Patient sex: M
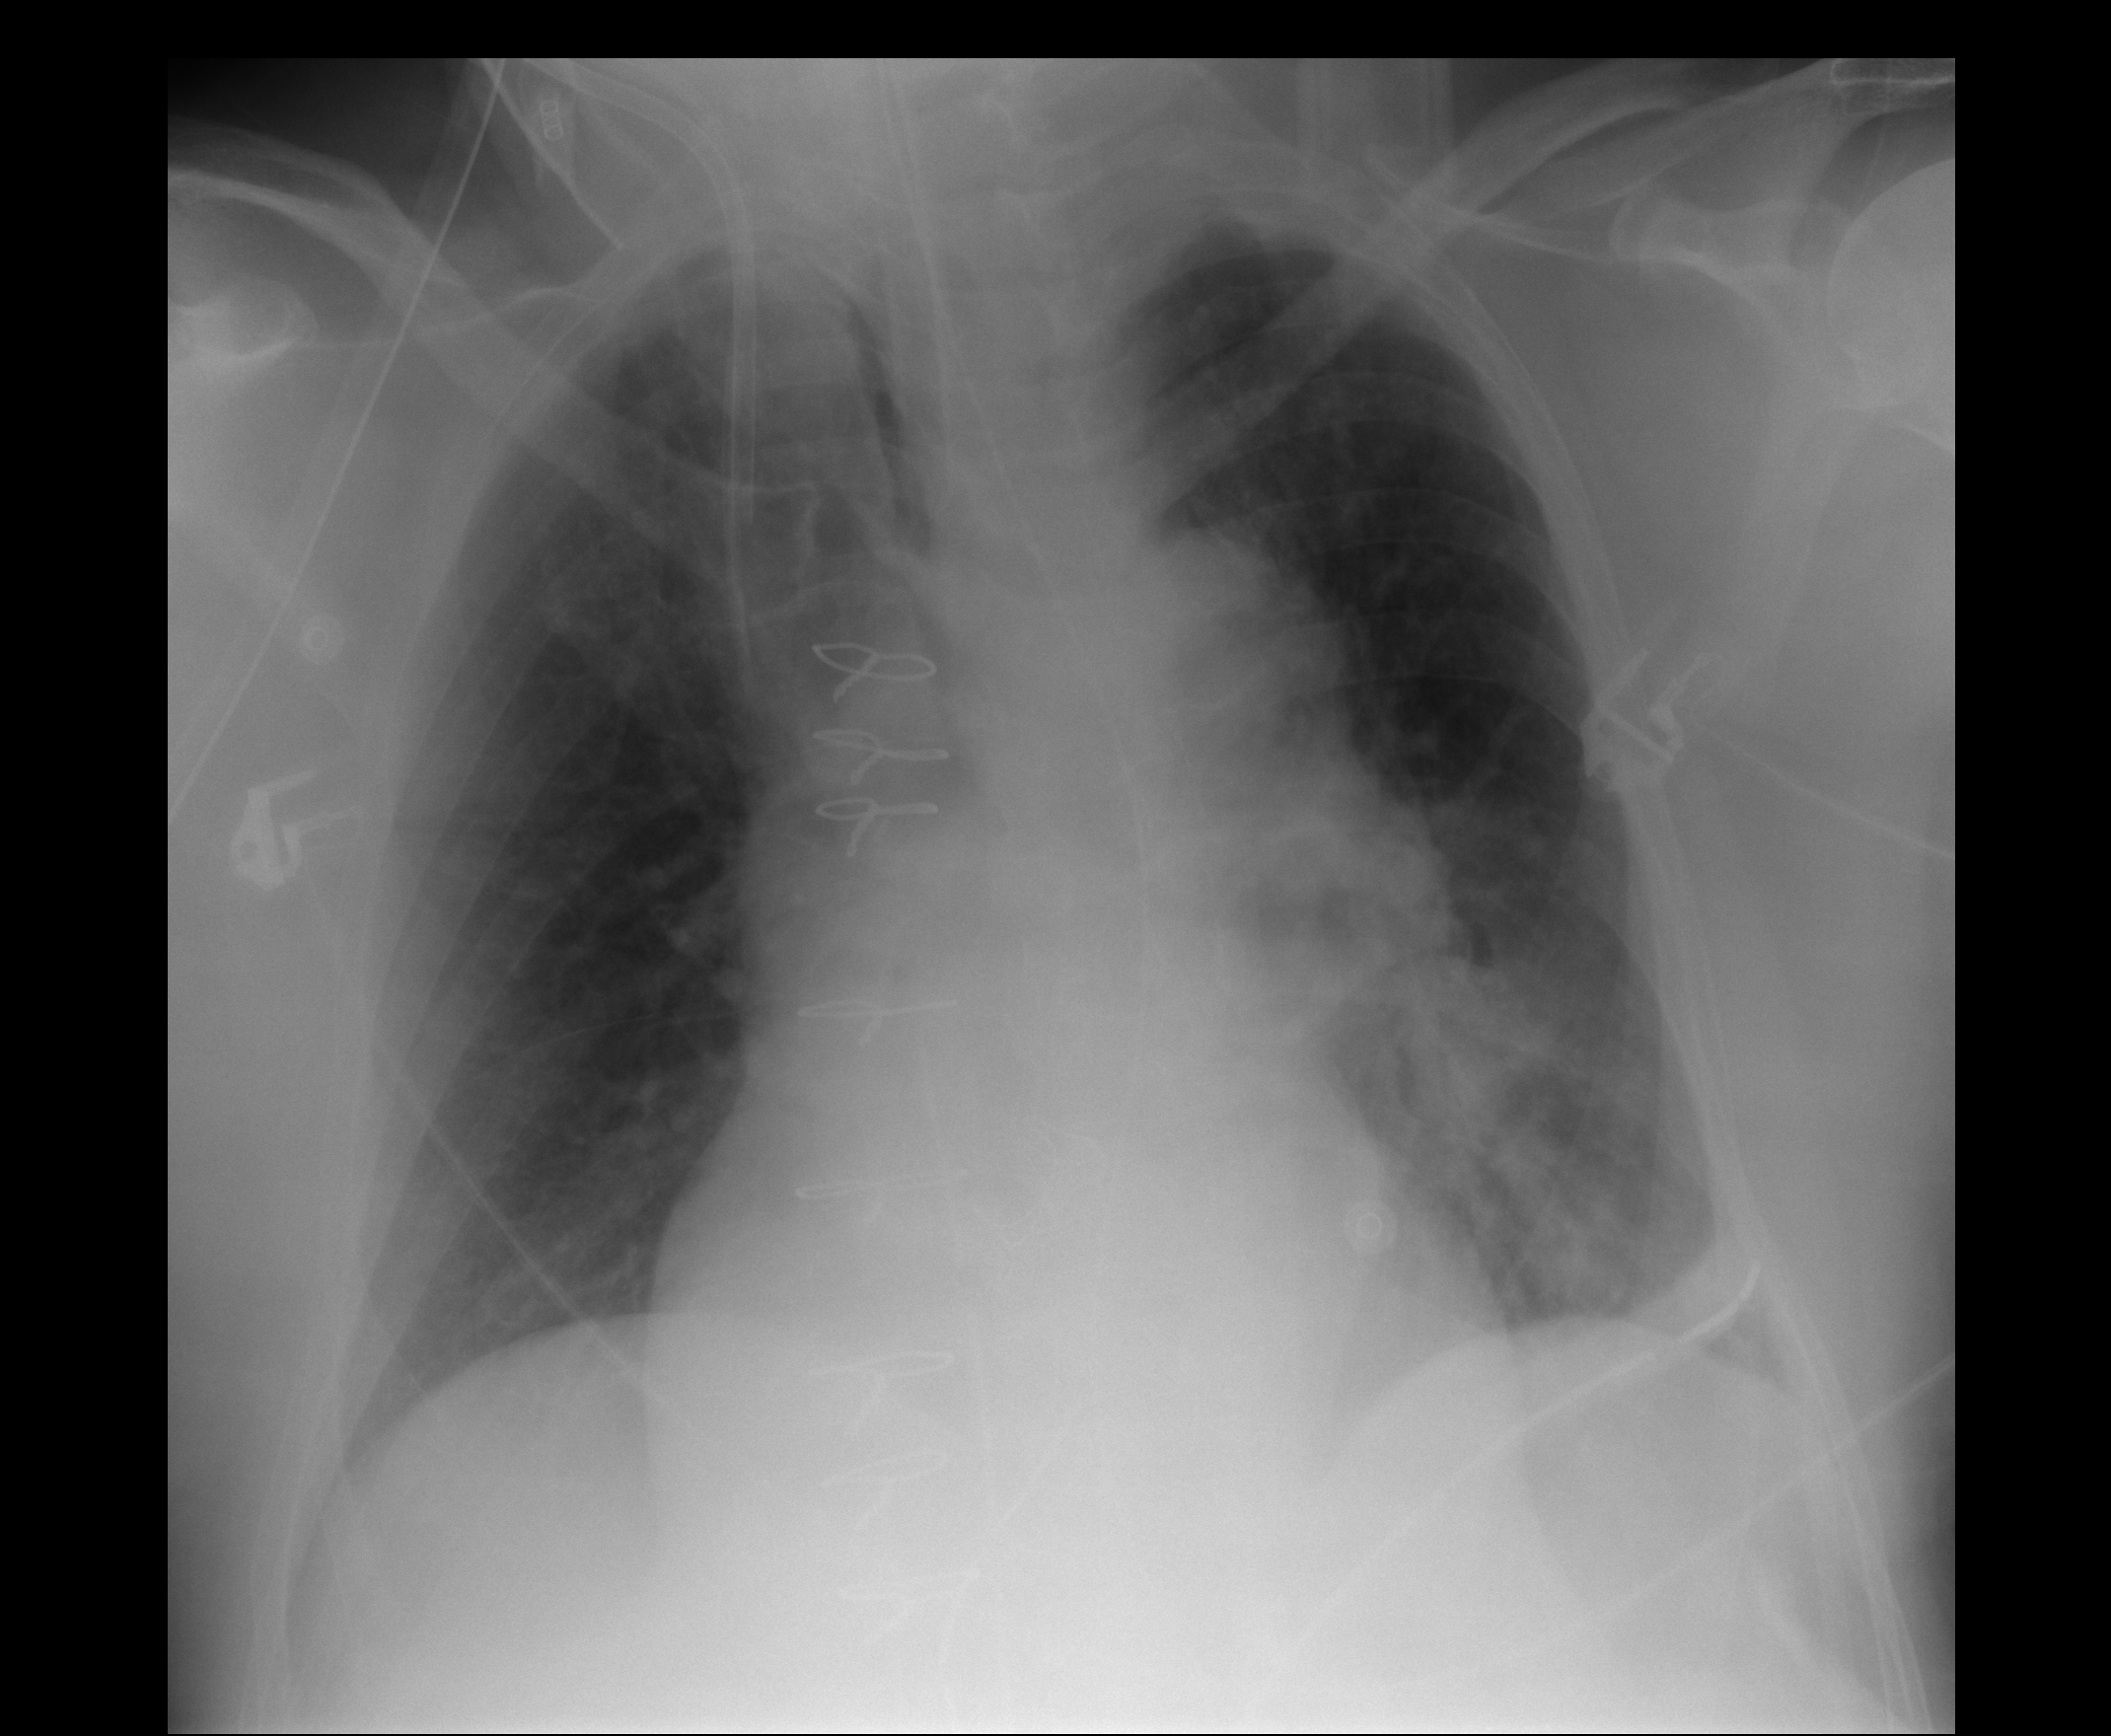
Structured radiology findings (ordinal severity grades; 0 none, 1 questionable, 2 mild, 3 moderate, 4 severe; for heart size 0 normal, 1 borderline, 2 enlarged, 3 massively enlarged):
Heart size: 0
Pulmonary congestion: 1
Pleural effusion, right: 0
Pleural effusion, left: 0
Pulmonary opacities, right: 0
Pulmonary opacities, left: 0
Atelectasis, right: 0
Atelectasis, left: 2